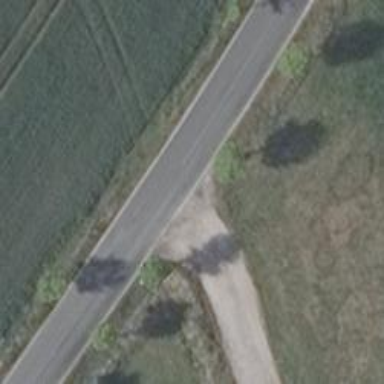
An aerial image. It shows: Tertiary road with asphalt surface.